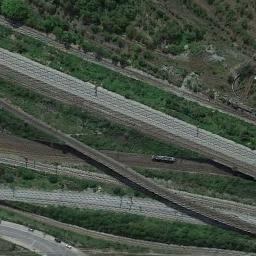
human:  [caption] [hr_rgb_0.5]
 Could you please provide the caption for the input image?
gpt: The railway is next to lines of trees .

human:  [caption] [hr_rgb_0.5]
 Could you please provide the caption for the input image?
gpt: The railway is surrounded by trees .

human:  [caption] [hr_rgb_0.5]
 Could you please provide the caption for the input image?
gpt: These staggered railways go through the wasteland .

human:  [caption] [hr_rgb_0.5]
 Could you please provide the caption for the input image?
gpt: Both sides of the railway are neat trees .

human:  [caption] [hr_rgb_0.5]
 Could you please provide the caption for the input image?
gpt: There are some green meadows beside the railway .